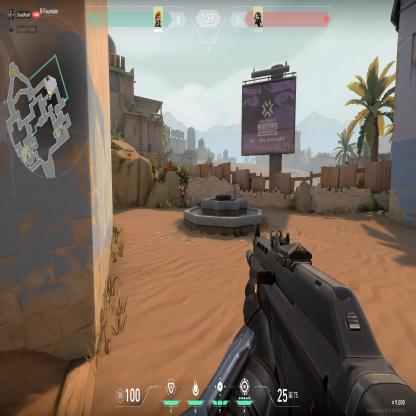
Label: enemy